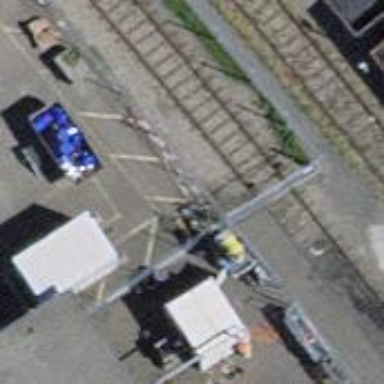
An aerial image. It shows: Railway switch.